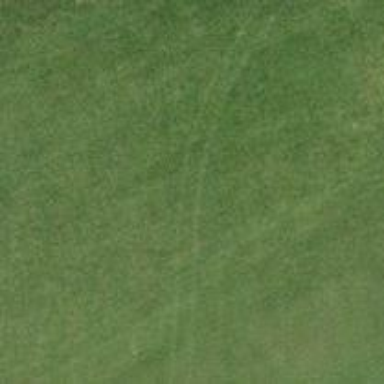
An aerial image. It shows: Golf hole.